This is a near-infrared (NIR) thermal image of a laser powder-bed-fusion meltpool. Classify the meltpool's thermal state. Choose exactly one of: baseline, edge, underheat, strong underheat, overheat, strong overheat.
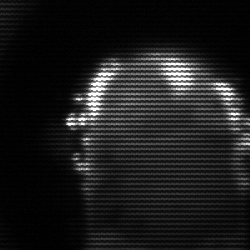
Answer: baseline